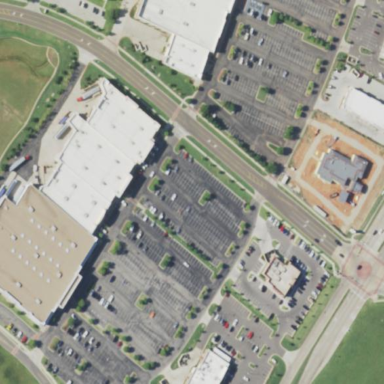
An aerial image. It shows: Parking area.